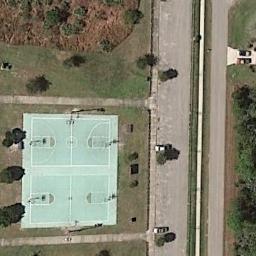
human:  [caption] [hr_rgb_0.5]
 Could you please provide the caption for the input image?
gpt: The basketball courts on the lawn are next to the road .

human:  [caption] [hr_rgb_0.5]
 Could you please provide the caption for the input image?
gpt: Two basketball courts on the lawn with some trees and a road beside .

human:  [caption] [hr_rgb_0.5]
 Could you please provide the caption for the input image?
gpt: There is a small basketball court in the upper left corner .

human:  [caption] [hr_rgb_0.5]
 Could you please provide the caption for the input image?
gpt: There are two basketball courts on the open place next to a road .

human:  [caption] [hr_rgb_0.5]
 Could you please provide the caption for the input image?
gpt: Many trees are near the basketball courts .